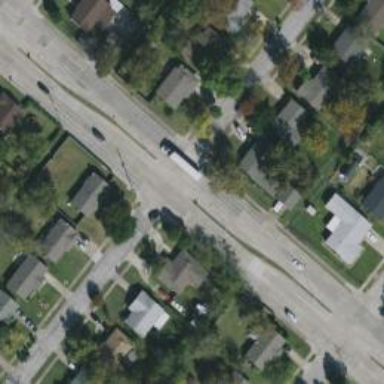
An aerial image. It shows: Secondary road.